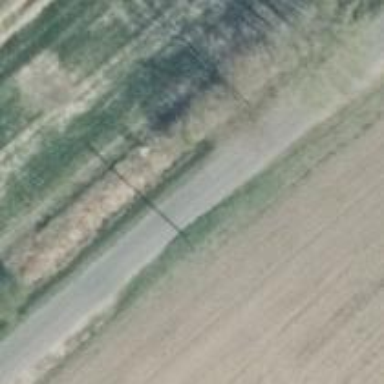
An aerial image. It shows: Power pole.